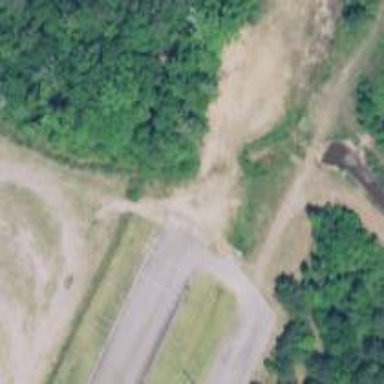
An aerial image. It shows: Raceway for motor sports.